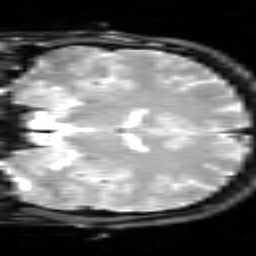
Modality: inplaneT2
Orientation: coronal
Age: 23
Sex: male